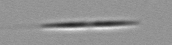
Label: pennate_Pseudo-nitzschia